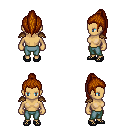
a pixel art fantasy rpg character, female body template, human, tanned skin, leather shoulder armor, teal pants, brunette long topknot hairstyle, ghillies, four views (front, back, left, right), 2x2 character sprite sheet, small pixel art, hard edges, no anti-aliasing